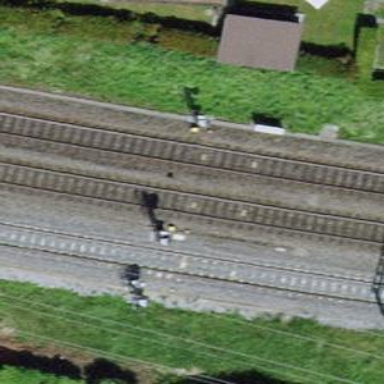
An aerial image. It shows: Railway signal.